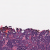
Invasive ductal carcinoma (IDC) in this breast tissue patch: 0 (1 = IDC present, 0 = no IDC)